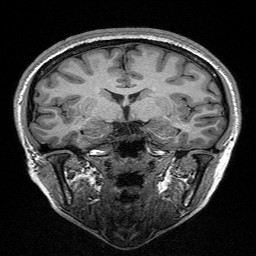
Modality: T1w
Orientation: sagittal
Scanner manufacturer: siemens
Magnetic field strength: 3 T
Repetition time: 2.3 s
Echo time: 0.00298 s